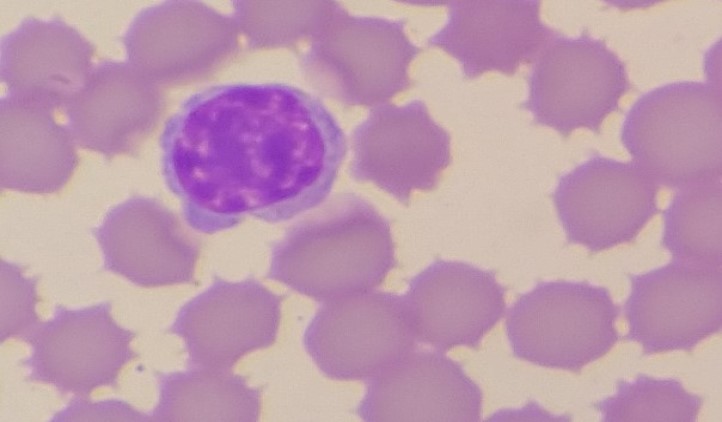
White blood cell type: Lymphocyte